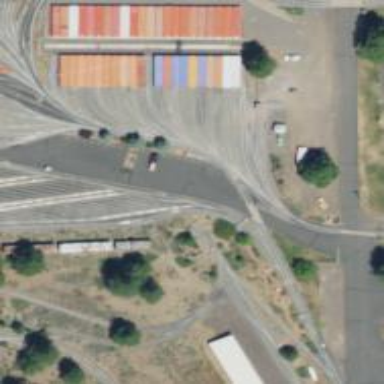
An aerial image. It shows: Miniature railway in service yard.